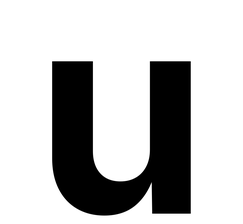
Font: Inter_Bold